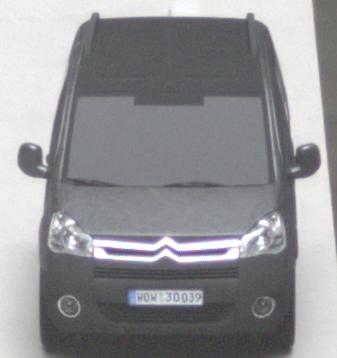
Make: Citroen
Model: Berlingo Kombi VTi 120
Detailed model: Berlingo (II) Kombi
Model produced from: 2009/12
Model produced until: 2012/03
Doors: 5
Color: gray
Road condition: dry road
Daytime: midday
Contrast: medium contrast